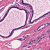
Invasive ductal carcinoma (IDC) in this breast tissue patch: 0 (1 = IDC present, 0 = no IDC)